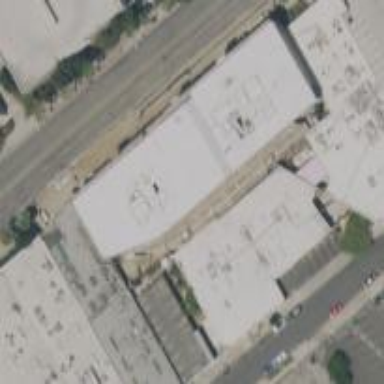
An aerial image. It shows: Retail building.